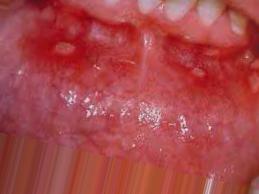
Condition: Mouth Ulcer